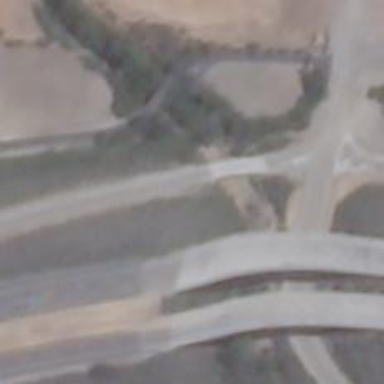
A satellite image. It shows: Bridge over motorway_link.